Field crop: maize
Growth stage: 2
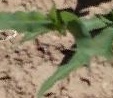
Species: maize